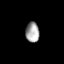
Tissue: prostate
Cell type: Myeloid cells
Senescence score: 0.3605
Nuclear area (px): 268
Mean DAPI intensity: 163.687